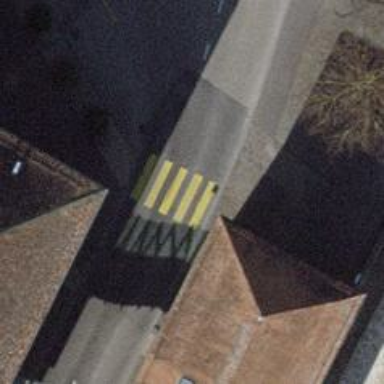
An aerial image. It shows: Footway crossing with marked asphalt surface.